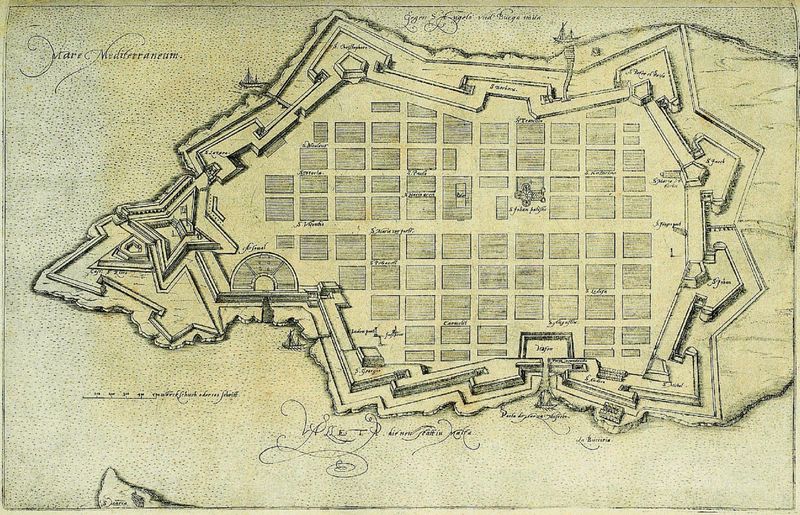
Titel: Plan von La Valetta auf Malta
Künstler: Francesco Laparelli
Schlagwörter: feder, stadt, zeichnung, anlage, gebäude, architektur, insel, garten, mauer, umriss, befestigung, burg, stern, schwarz-weiß, stich, beschriftung, karte, mauern, graben, stadtmauer, plan, fort, raster, mittelmeer, grundriss, maßstab, wall, beschriftet, sternförmig, bastion, zitadelle, verteidigung, landchaft, l, klare, mare mediterraneum